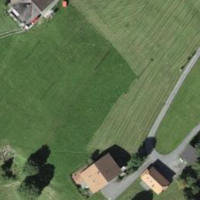
EUNIS habitat code: 24
Species observed at this site:
Aphantopus hyperantus
Silene dioica